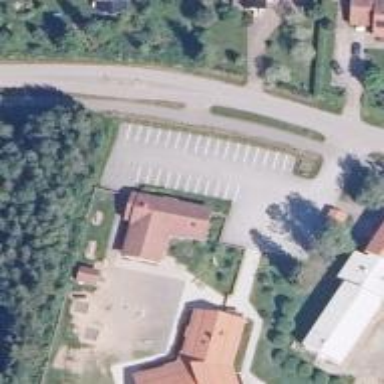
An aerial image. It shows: Kindergarten.